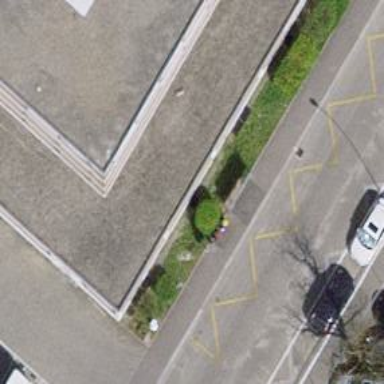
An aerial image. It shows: Asphalt sidewalk leading to platform for public transport.